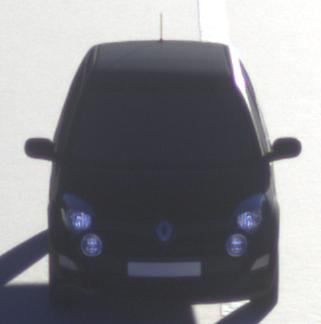
Make: Renault
Model: Twingo 1.2 LEV 16V 75
Detailed model: Twingo (II)
Model produced from: 2012/01
Model produced until: 2014/07
Doors: 3
Color: black
Road condition: dry road
Daytime: sunrise or sunset
Contrast: high contrast